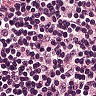
Metastatic tissue present: no